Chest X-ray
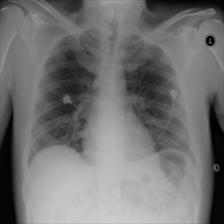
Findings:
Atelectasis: negative
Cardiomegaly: negative
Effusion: negative
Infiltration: negative
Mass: negative
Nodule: negative
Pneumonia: negative
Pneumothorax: negative
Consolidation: negative
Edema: negative
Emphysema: negative
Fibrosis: negative
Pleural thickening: negative
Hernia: negative